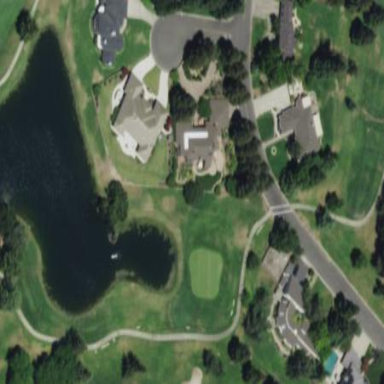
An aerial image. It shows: Water hazard on golf course. The hazard is natural water feature.